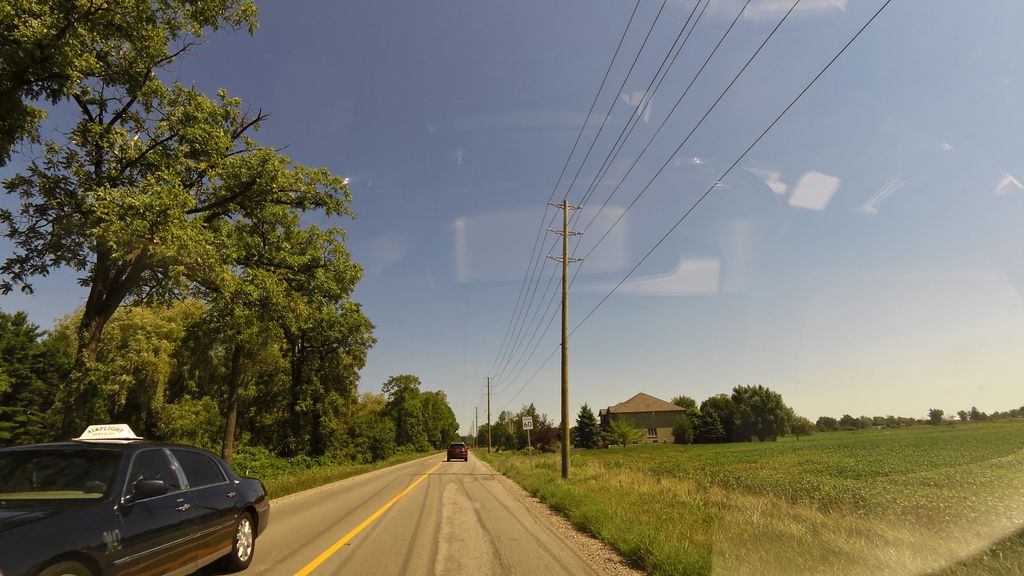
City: hamilton